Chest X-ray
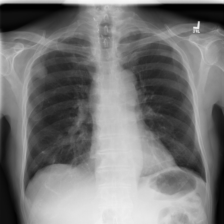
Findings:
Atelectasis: negative
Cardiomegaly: negative
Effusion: negative
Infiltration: negative
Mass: positive
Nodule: negative
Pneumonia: negative
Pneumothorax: negative
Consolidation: negative
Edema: negative
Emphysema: negative
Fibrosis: negative
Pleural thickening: negative
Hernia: negative